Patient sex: F
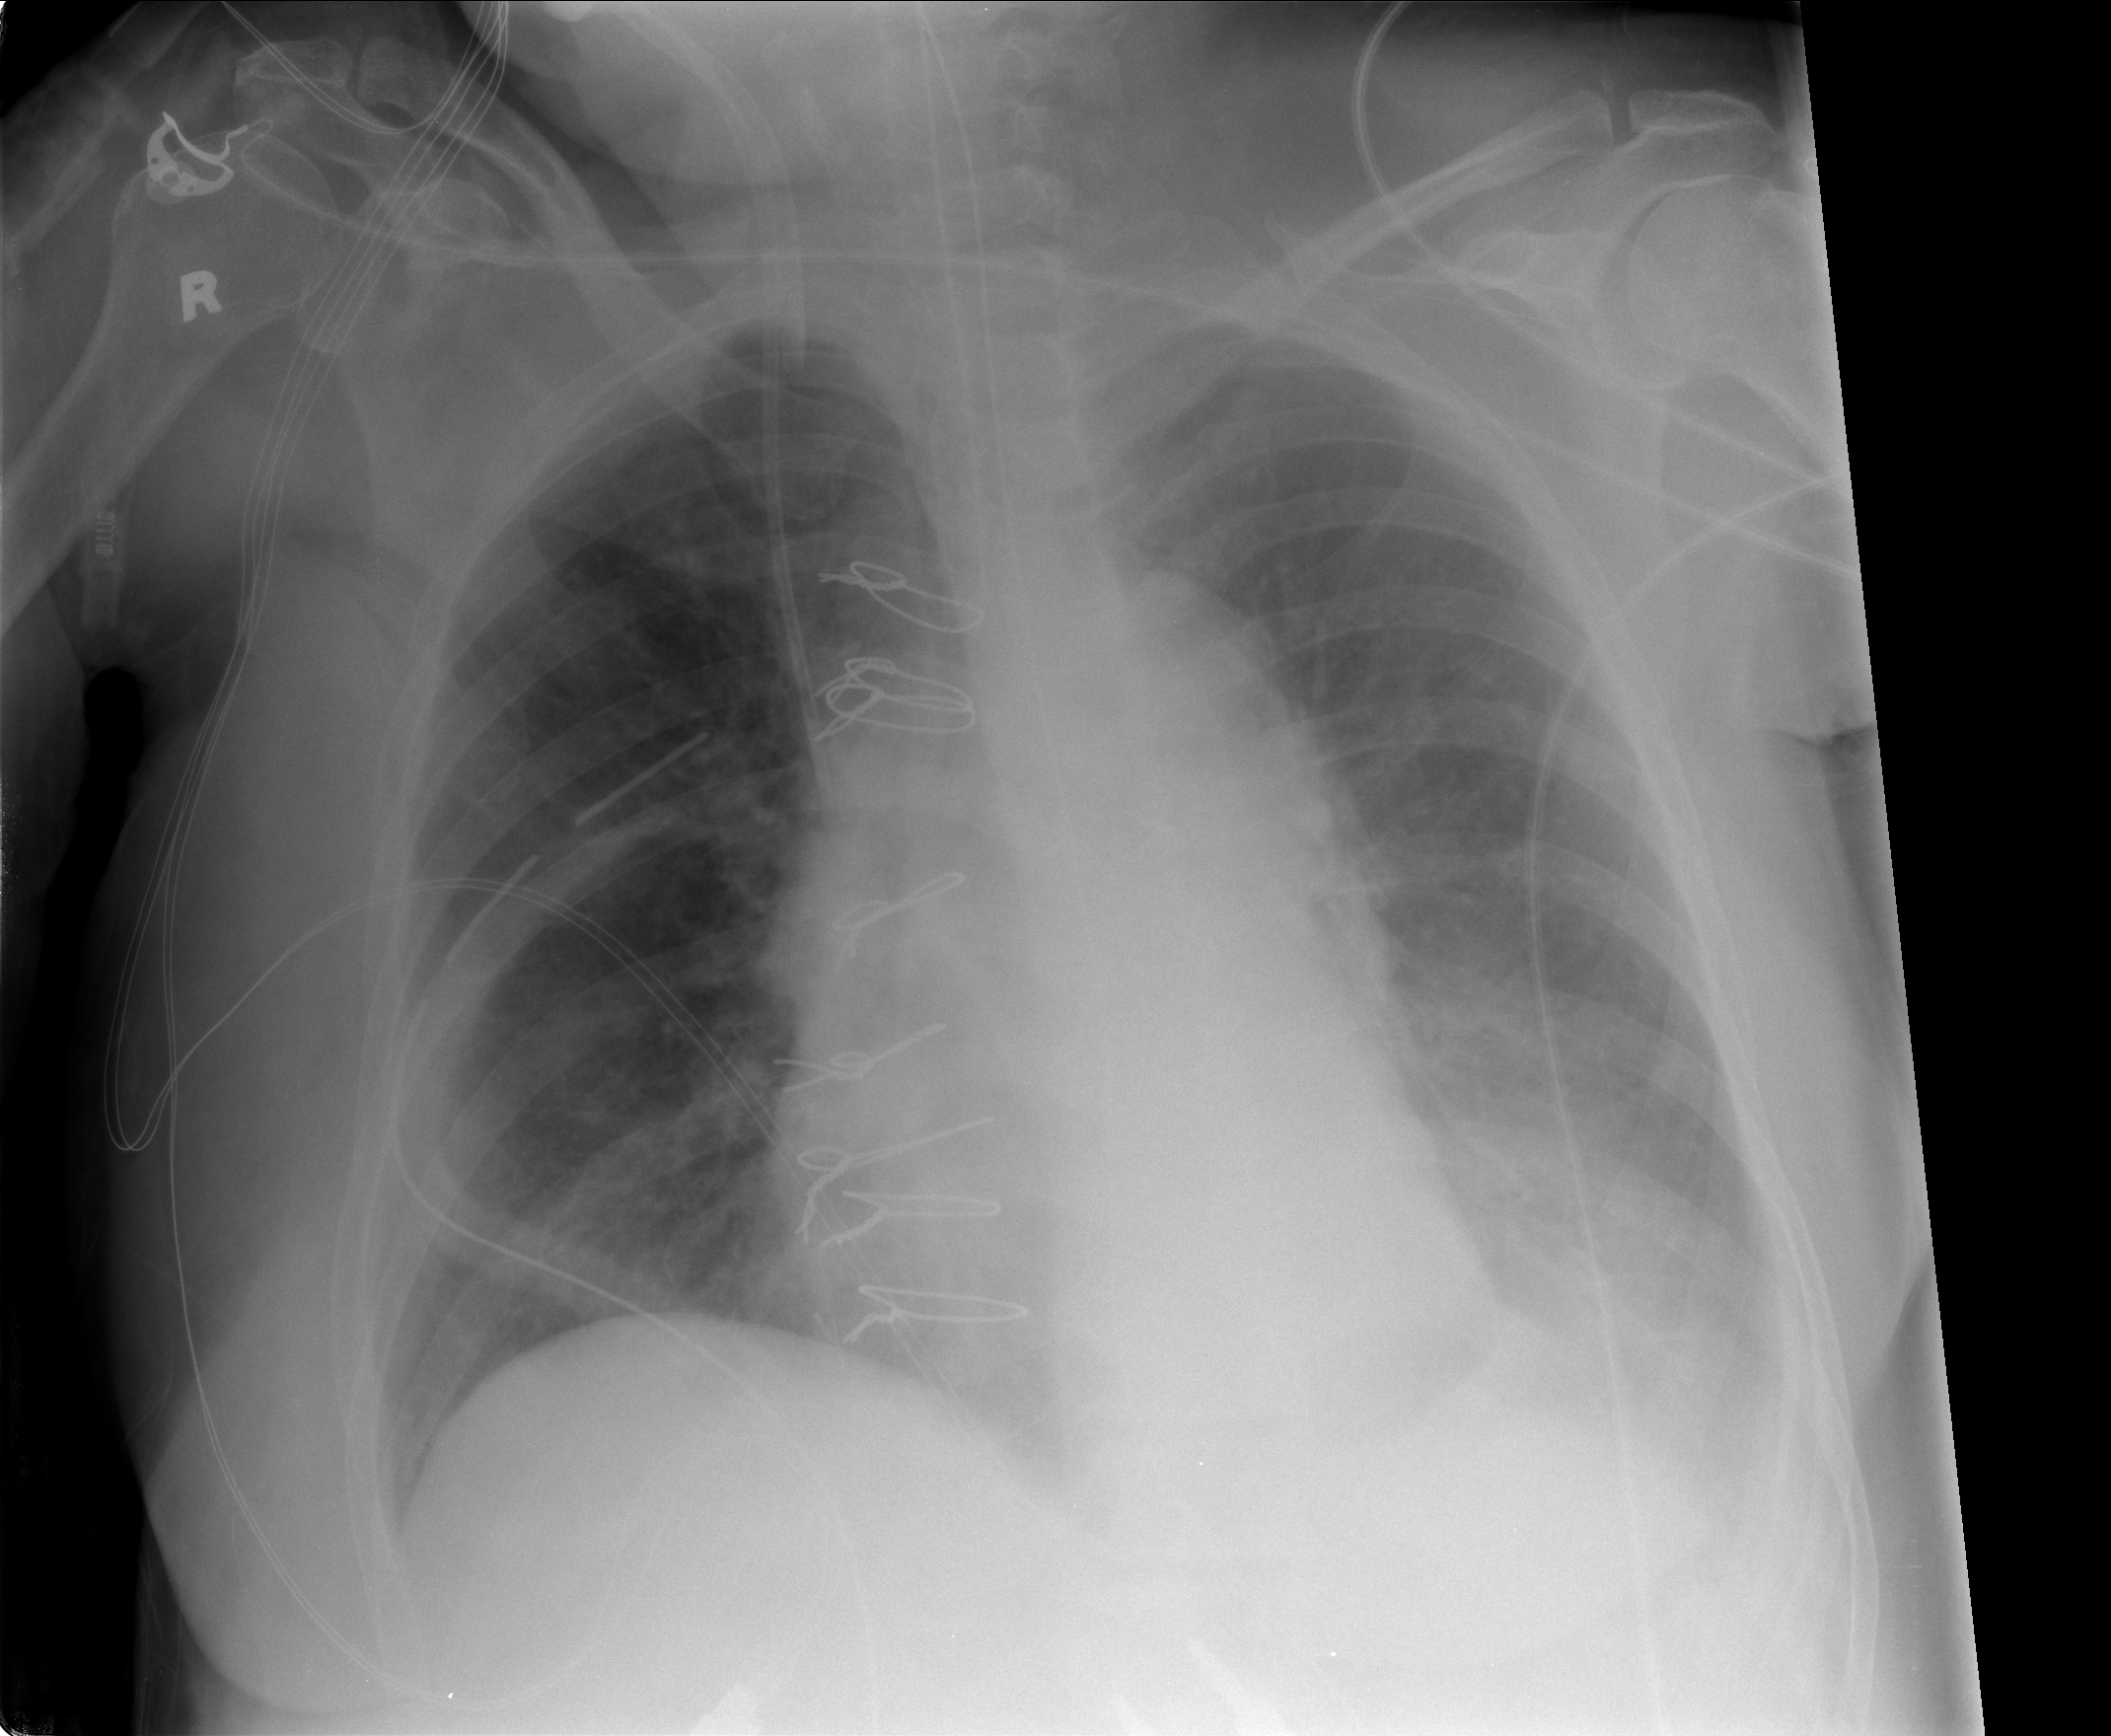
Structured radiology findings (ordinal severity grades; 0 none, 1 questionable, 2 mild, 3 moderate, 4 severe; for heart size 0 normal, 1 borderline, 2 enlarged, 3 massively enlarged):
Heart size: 2
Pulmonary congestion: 2
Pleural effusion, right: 0
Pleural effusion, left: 2
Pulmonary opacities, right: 0
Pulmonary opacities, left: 0
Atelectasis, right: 0
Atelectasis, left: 2